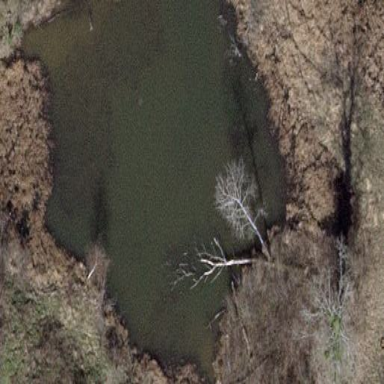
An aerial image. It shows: Swampy pond with natural water.